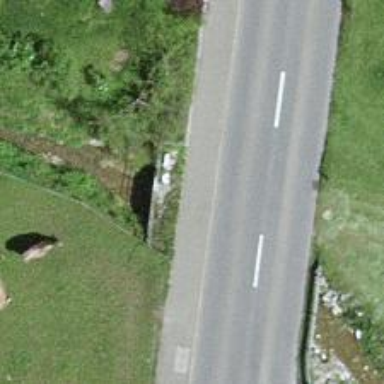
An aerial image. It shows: Culvert tunnel underneath ditch.